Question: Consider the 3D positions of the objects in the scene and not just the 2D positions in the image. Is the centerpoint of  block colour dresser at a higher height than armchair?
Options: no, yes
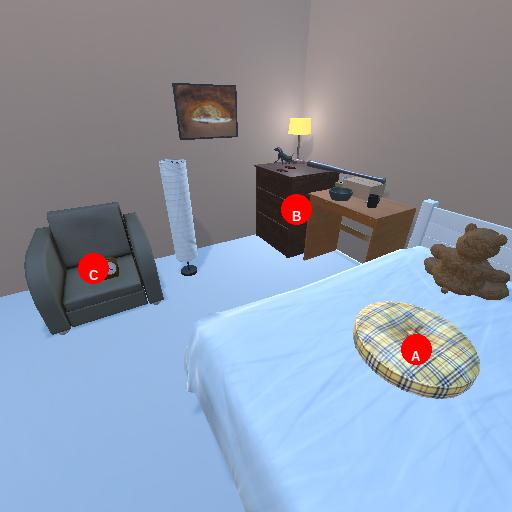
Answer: no